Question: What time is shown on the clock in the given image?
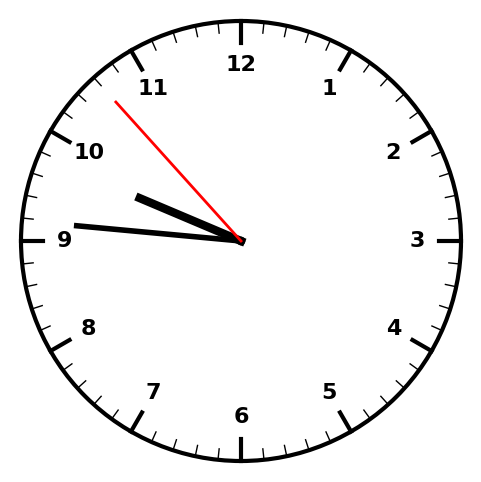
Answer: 09:45:53